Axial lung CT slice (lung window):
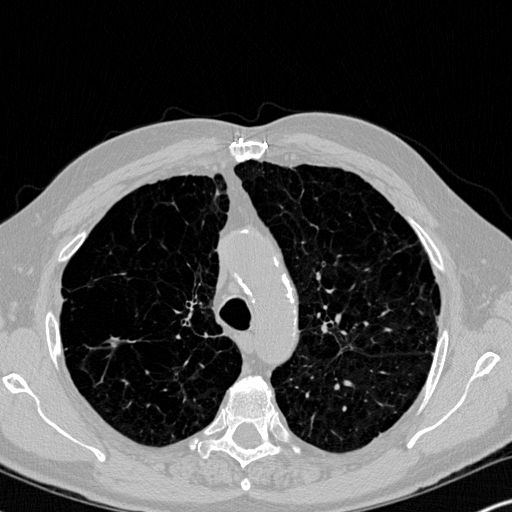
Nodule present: no